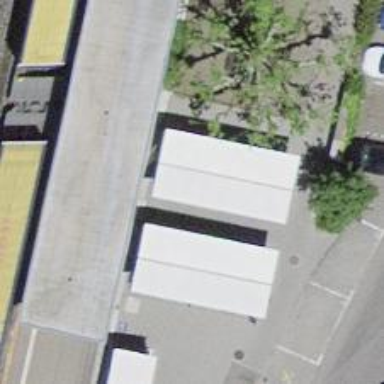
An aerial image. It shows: Bicycle parking area with wall loops.